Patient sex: M
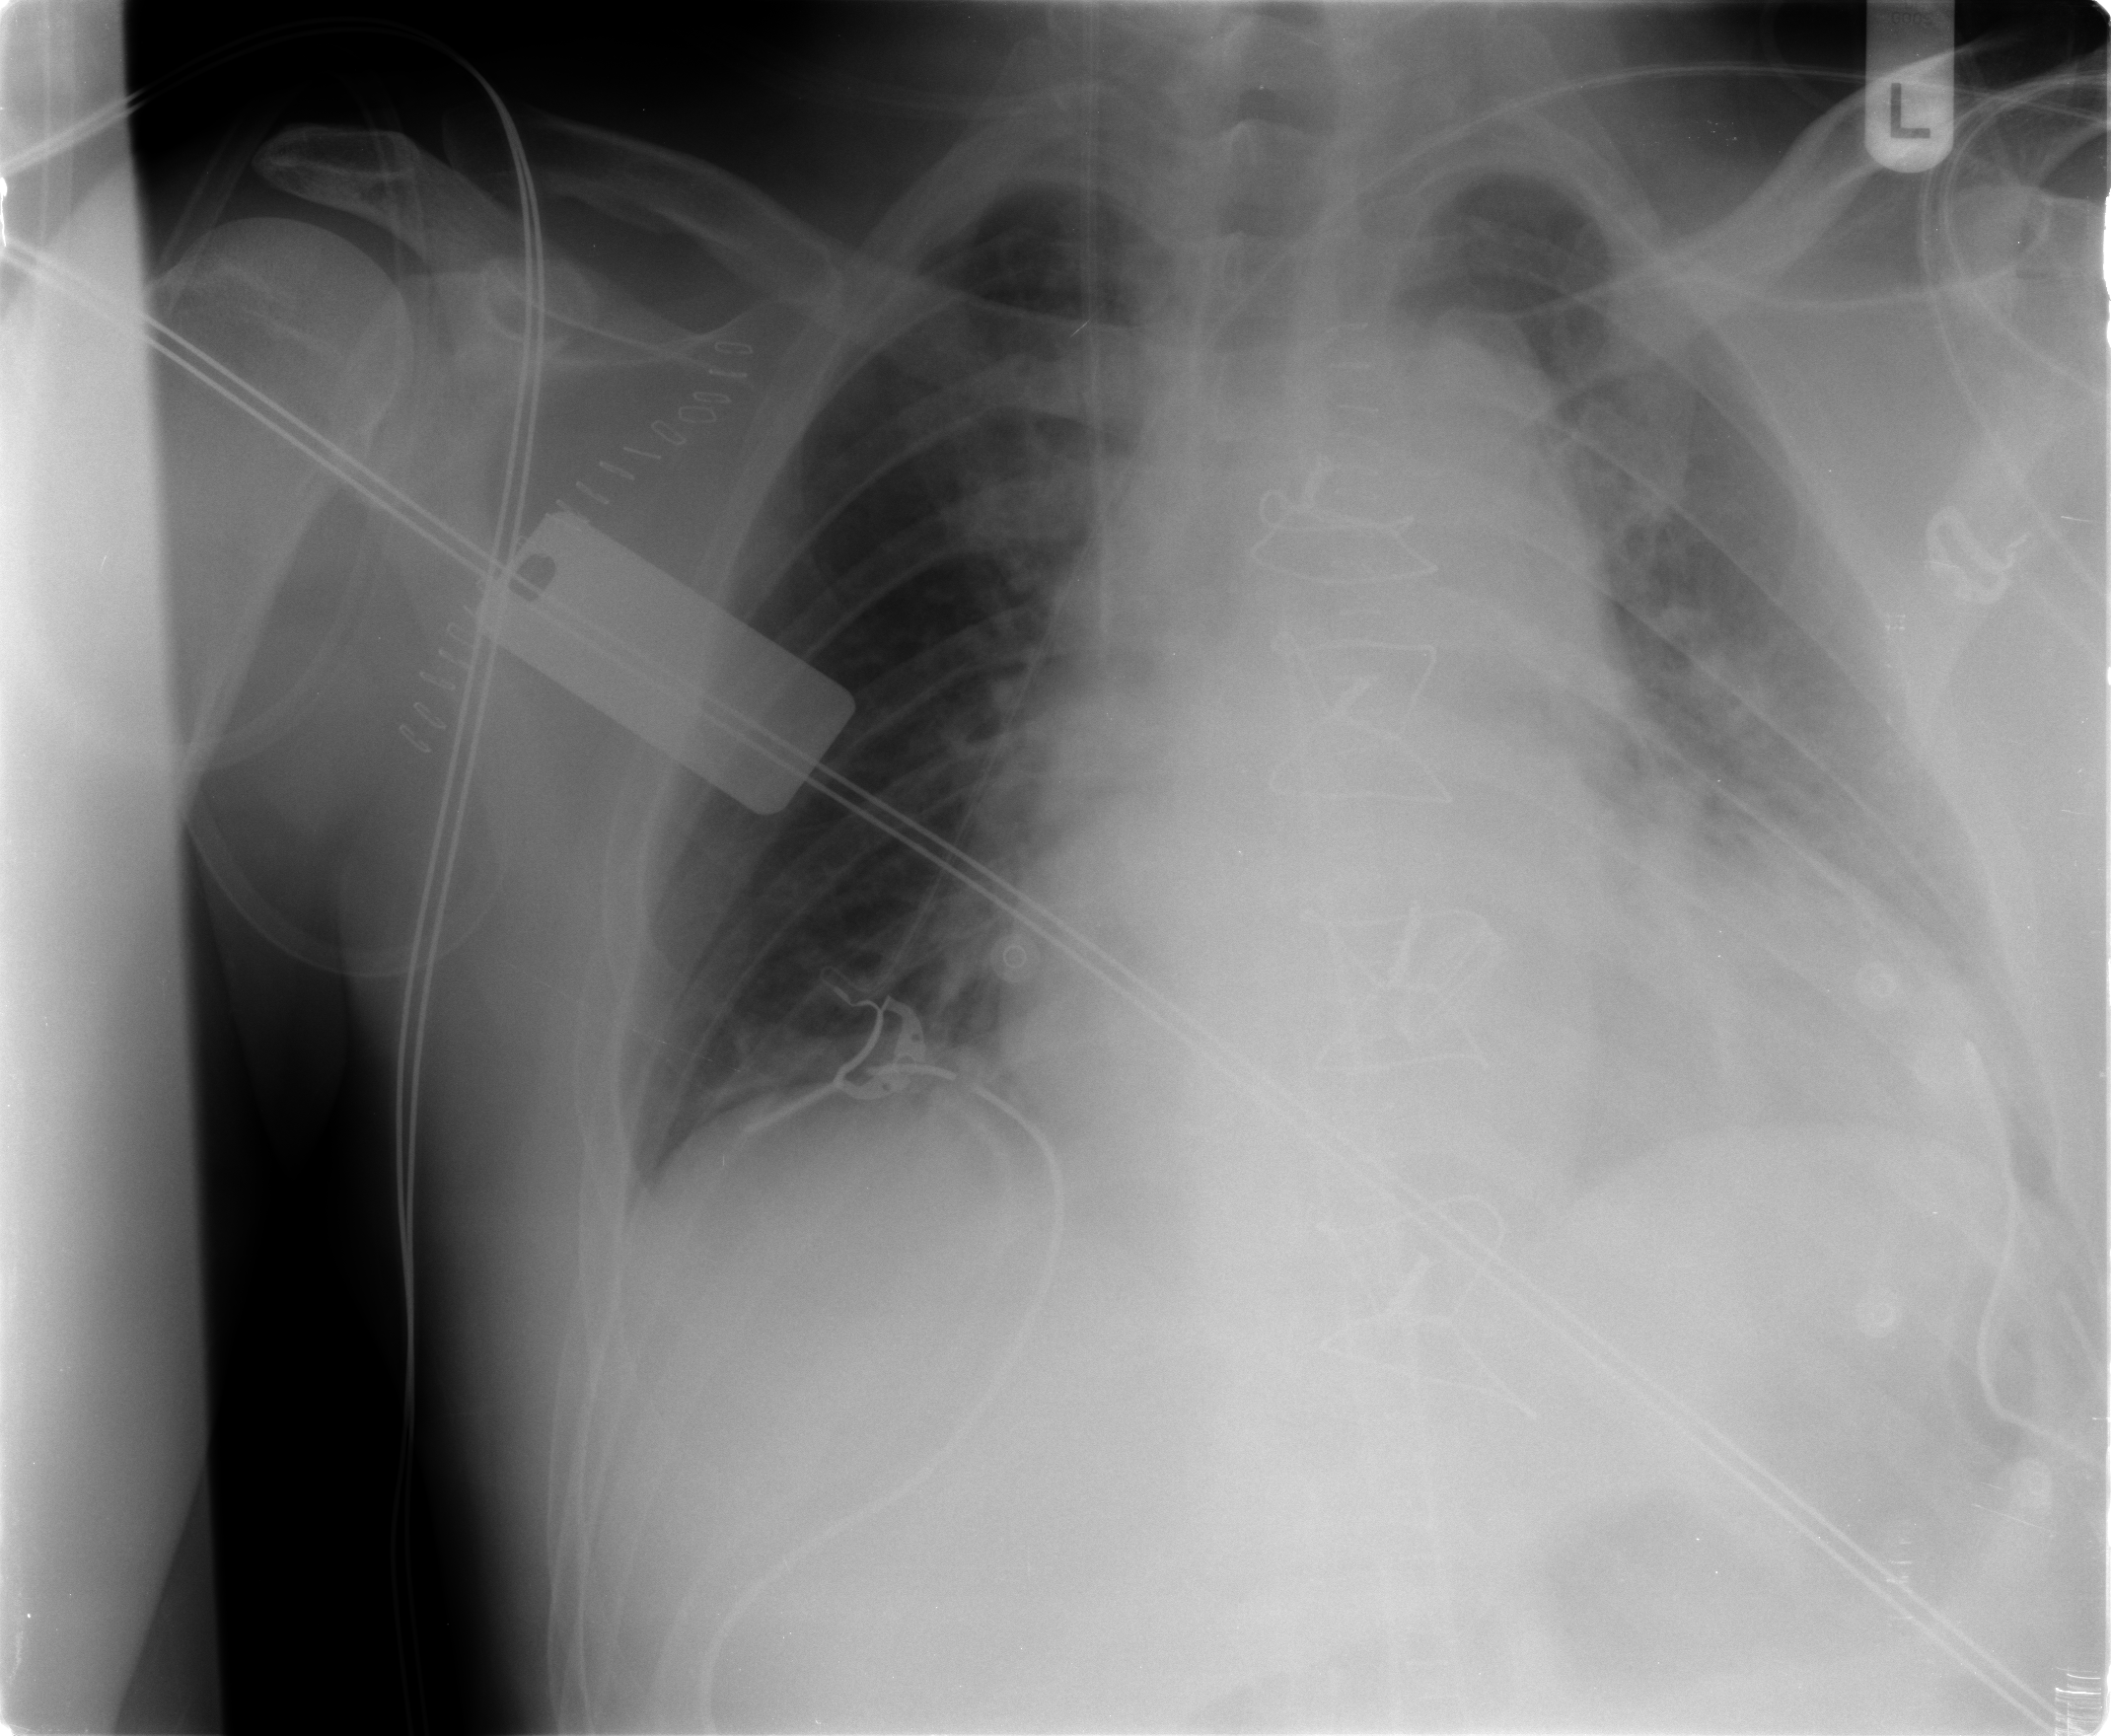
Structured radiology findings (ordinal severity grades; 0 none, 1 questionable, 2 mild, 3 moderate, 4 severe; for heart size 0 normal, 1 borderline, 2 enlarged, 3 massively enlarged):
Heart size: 3
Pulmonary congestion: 1
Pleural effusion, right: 0
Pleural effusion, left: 0
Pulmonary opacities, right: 0
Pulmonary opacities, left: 0
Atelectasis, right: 1
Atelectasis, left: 2